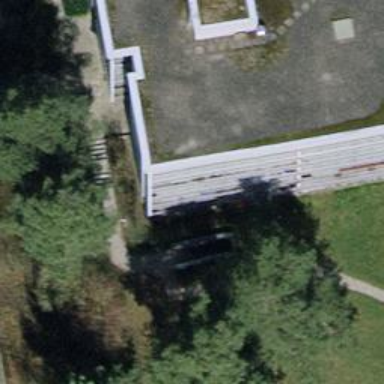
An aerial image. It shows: Set of concrete steps.